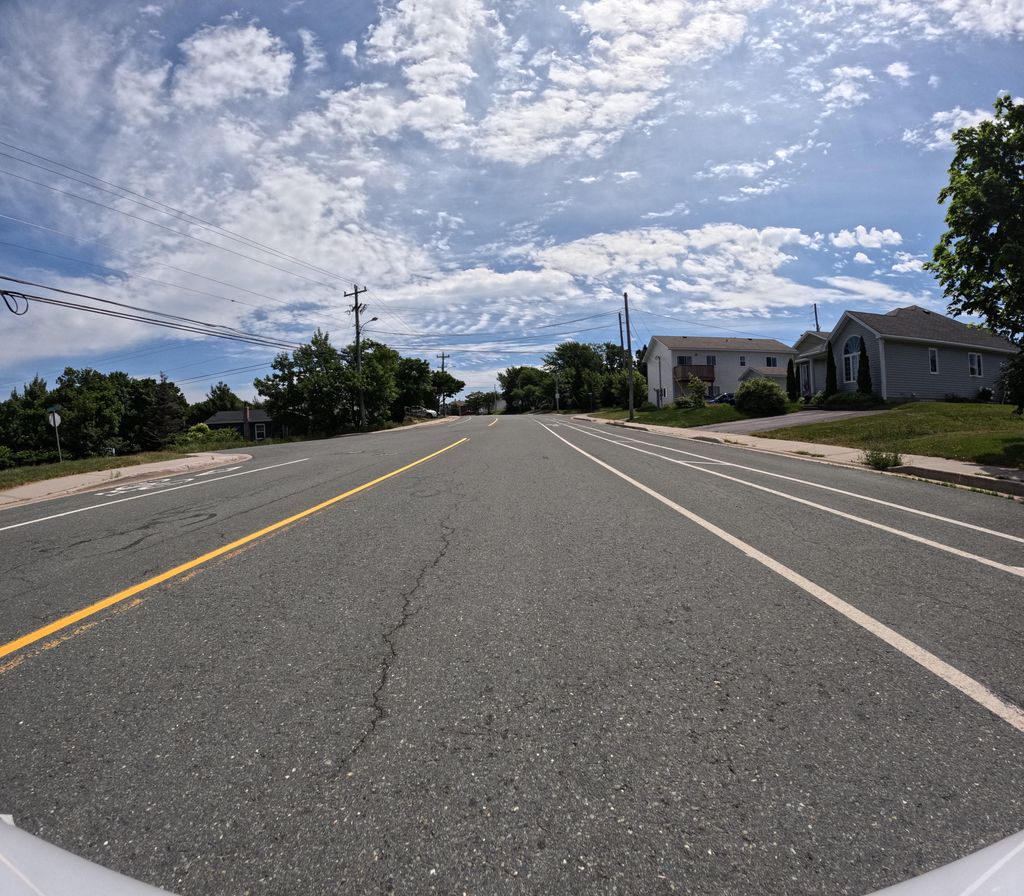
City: st_johns